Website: home-depot
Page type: account-selection
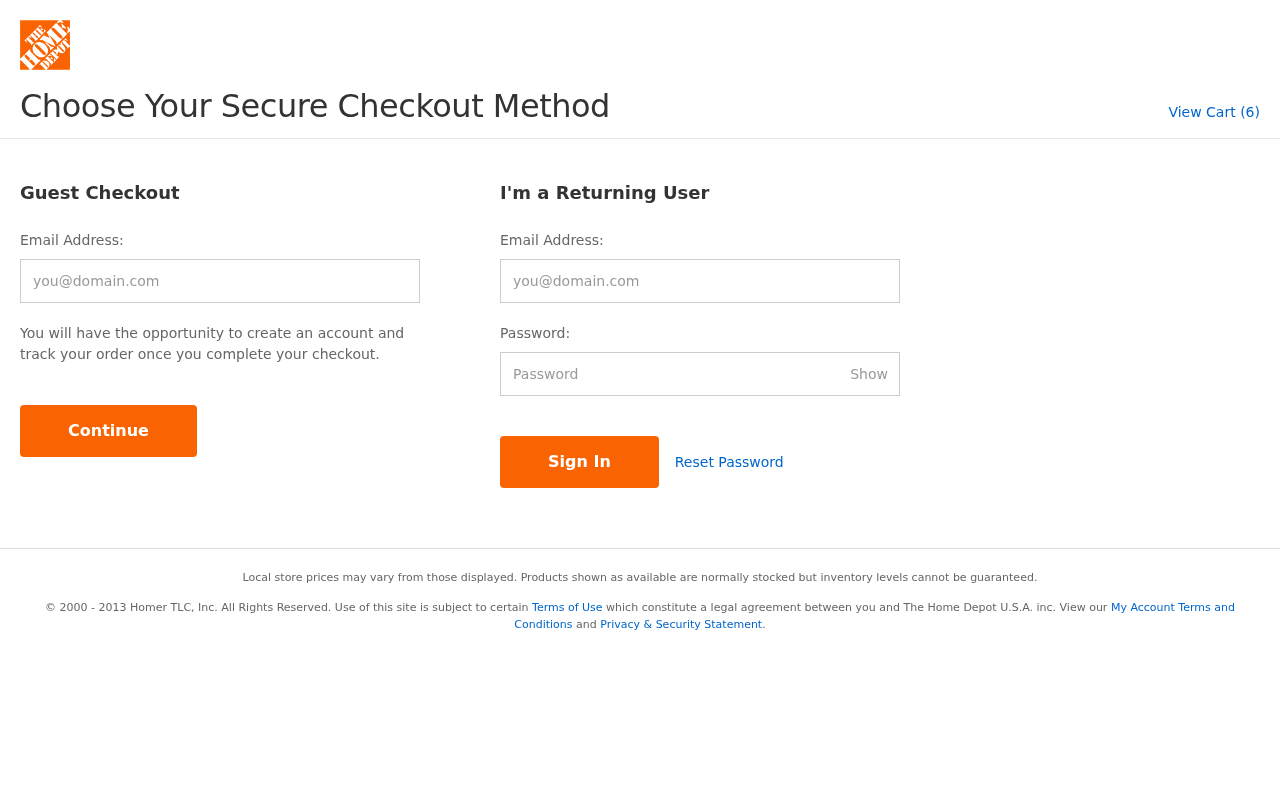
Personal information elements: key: PII_LOGIN_USERNAME
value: matthew.obrien
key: PII_LOGIN_USERNAME2
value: matthew.obrien
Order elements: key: ORDER_NUM_ITEMS
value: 6